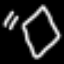
Label: diamond